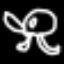
Label: frog